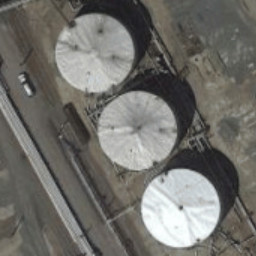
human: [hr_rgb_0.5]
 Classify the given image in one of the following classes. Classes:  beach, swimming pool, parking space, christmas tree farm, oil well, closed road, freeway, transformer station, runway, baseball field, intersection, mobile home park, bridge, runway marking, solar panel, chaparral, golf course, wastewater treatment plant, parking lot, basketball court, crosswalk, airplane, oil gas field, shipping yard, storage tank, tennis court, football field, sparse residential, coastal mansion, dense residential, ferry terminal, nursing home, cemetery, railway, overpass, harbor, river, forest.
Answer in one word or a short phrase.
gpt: storage tank